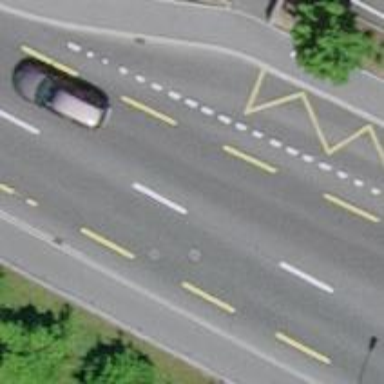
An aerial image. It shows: Bus stop with designated stop position for public transport.